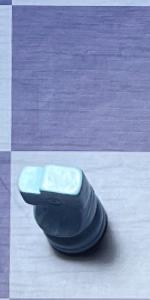
Label: Knight_White